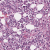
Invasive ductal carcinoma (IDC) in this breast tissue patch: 1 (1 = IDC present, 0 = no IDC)